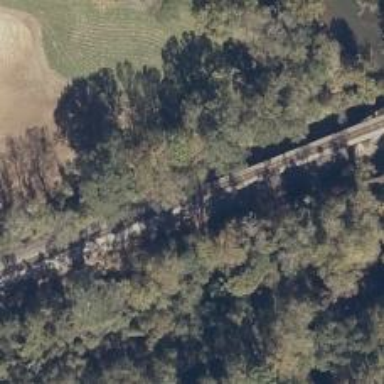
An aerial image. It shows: Bridge over railway line.